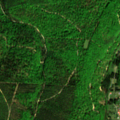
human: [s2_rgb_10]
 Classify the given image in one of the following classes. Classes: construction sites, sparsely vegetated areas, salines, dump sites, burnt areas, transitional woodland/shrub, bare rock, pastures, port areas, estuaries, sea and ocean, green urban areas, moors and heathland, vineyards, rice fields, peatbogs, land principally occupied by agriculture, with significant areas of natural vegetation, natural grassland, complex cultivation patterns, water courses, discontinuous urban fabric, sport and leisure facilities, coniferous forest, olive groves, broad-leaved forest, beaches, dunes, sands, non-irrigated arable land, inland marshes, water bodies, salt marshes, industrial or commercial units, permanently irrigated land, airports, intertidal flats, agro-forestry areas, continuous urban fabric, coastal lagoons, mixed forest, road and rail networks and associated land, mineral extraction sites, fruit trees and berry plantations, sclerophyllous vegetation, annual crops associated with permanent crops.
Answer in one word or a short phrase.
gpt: broad-leaved forest, coniferous forest, mixed forest